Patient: sex M, age 65
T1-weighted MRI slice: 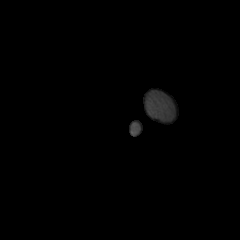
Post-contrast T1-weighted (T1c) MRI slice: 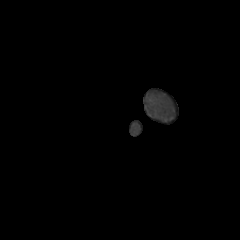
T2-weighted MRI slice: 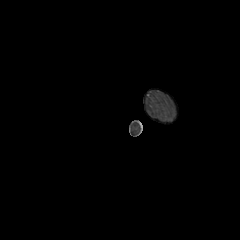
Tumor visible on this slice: no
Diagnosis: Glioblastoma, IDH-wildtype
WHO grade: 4